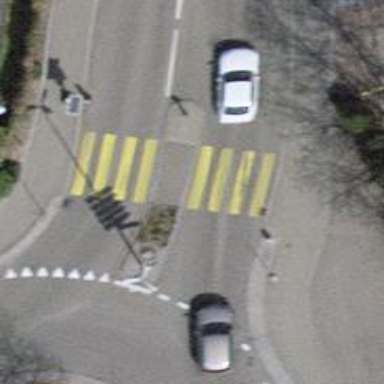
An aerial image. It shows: Uncontrolled zebra crossing with central island.